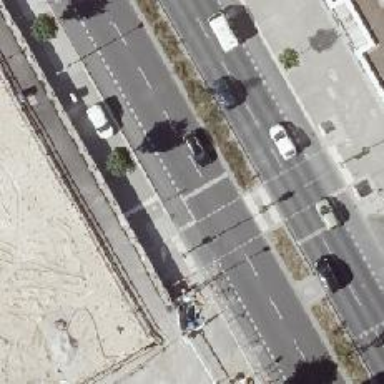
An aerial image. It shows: Road with traffic signals.